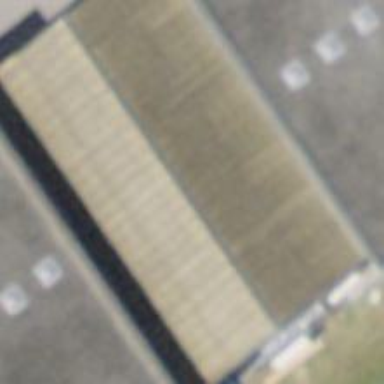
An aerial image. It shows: Building with gabled roof.